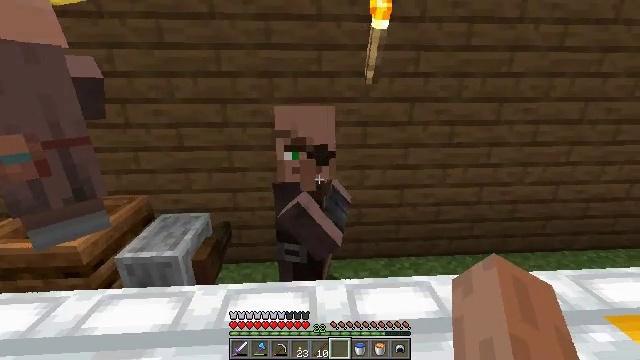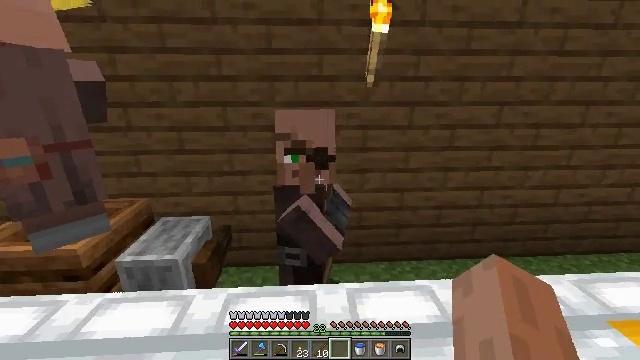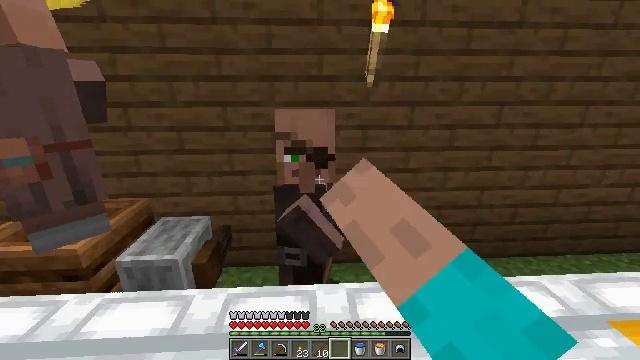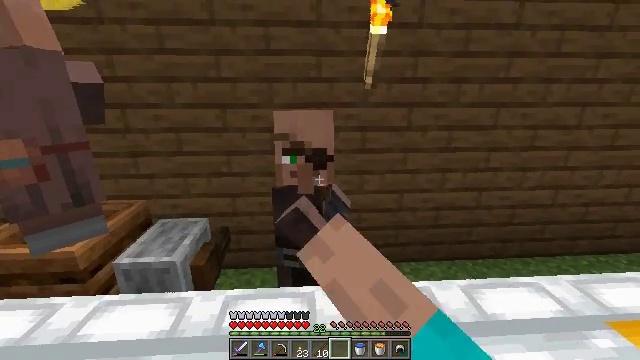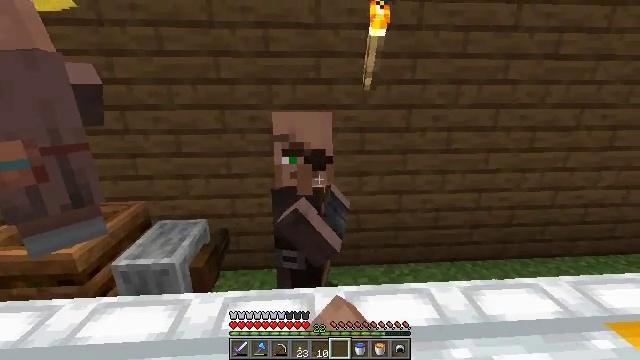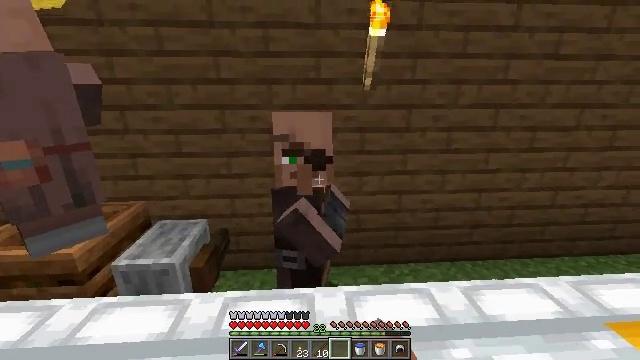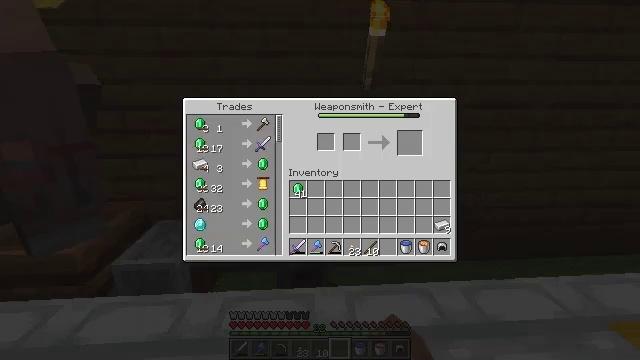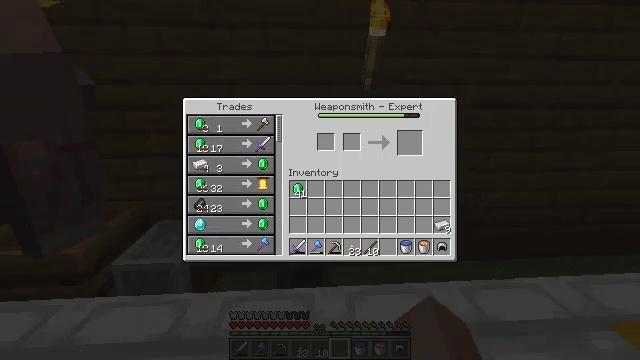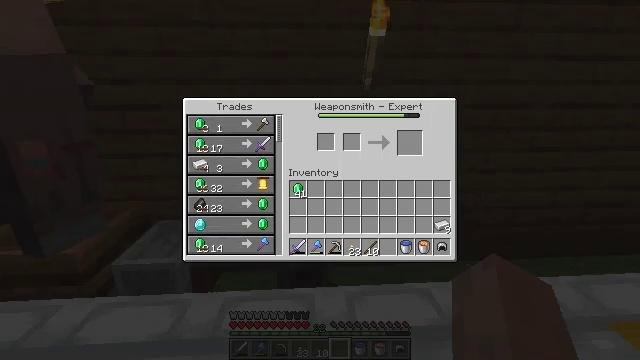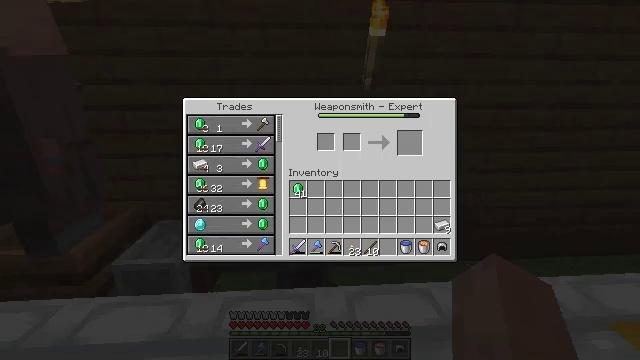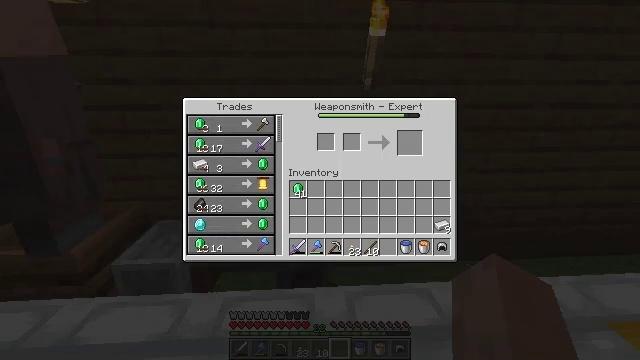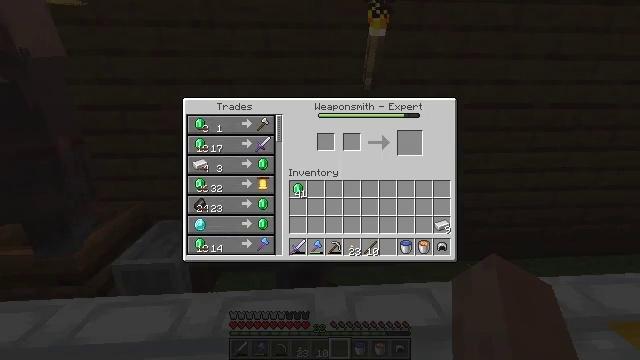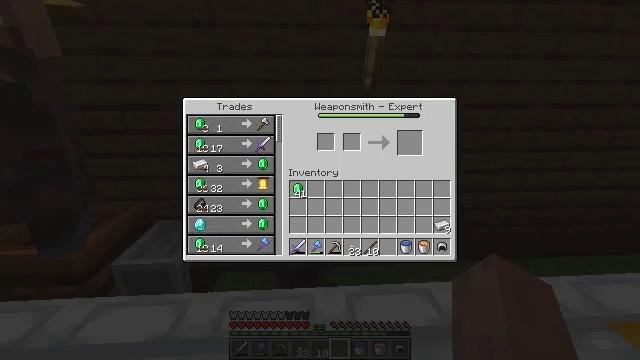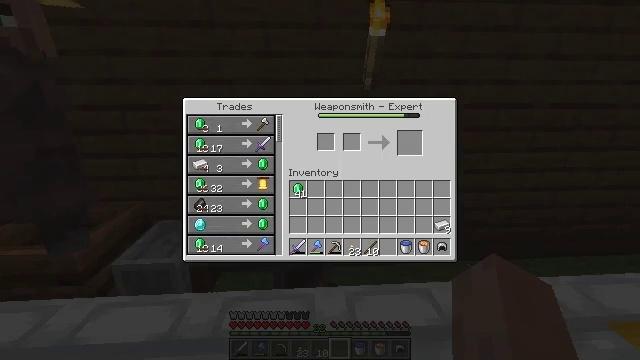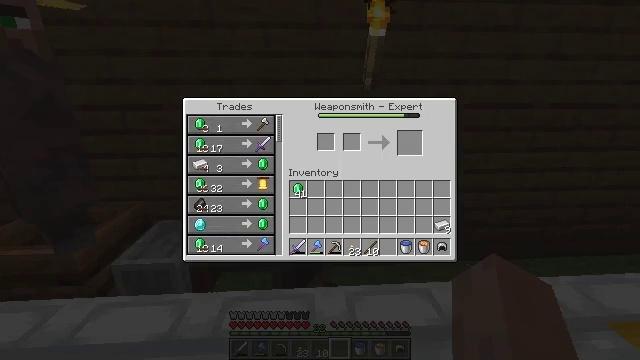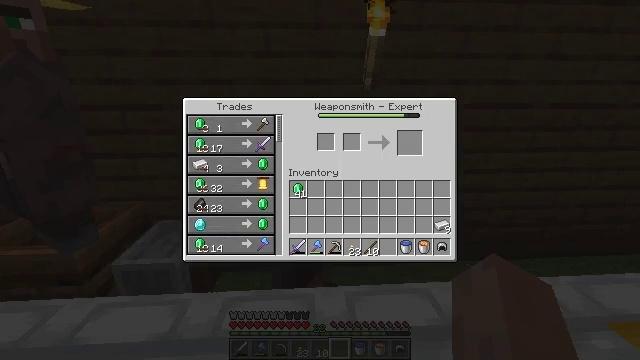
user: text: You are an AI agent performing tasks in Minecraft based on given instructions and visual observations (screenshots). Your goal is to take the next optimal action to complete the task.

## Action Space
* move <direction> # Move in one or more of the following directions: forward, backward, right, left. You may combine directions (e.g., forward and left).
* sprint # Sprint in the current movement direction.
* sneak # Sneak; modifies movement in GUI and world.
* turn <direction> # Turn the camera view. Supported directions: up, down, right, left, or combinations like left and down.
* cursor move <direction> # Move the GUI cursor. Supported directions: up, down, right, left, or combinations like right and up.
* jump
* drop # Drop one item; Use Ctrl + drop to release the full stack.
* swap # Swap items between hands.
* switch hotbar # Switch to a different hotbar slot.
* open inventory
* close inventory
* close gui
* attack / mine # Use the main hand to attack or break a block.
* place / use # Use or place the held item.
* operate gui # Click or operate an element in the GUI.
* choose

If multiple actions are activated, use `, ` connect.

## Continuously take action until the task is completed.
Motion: motion action
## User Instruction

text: Create a diamond axe with diamonds and sticks.
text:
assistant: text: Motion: use / place
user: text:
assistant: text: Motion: use / place
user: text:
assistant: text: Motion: use / place
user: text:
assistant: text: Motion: use / place
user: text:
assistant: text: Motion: no_op
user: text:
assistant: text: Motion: open gui
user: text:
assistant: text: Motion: no_op
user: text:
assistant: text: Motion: no_op
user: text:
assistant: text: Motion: no_op
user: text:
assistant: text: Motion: no_op
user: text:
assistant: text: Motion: no_op
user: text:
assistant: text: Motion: no_op
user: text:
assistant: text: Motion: no_op
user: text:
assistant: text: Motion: no_op
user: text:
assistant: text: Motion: no_op
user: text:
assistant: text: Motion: no_op
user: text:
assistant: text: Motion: no_op
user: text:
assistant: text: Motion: cursor move down
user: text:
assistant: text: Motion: no_op
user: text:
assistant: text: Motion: no_op
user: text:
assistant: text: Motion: no_op
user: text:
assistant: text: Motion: no_op
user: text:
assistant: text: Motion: no_op
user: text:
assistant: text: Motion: cursor move left
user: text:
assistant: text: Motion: no_op
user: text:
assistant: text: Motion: no_op
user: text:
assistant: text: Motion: cursor move left
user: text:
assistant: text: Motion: cursor move left
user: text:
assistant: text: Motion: no_op
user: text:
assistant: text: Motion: cursor move down